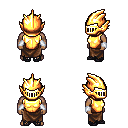
a pixel art fantasy rpg character, male body template, human, dark skin, gold chest armor, robe skirt, brown parted hairstyle, gold helm, white cloth bracers, ghillies, four views (front, back, left, right), 2x2 character sprite sheet, small pixel art, hard edges, no anti-aliasing